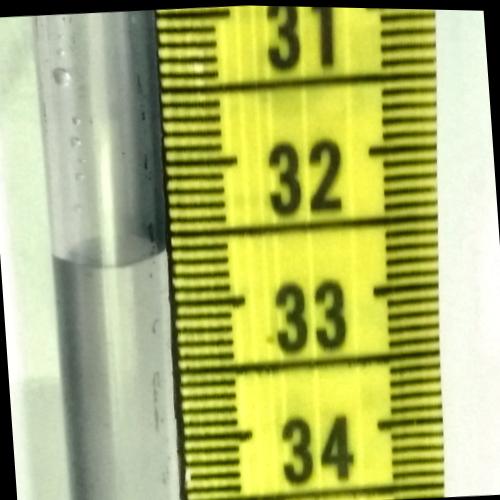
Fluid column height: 32.7 cm